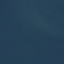
Land use / land cover class: SeaLake